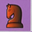
Piece: bN